Field crop: maize
Growth stage: 2
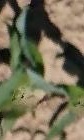
Species: maize